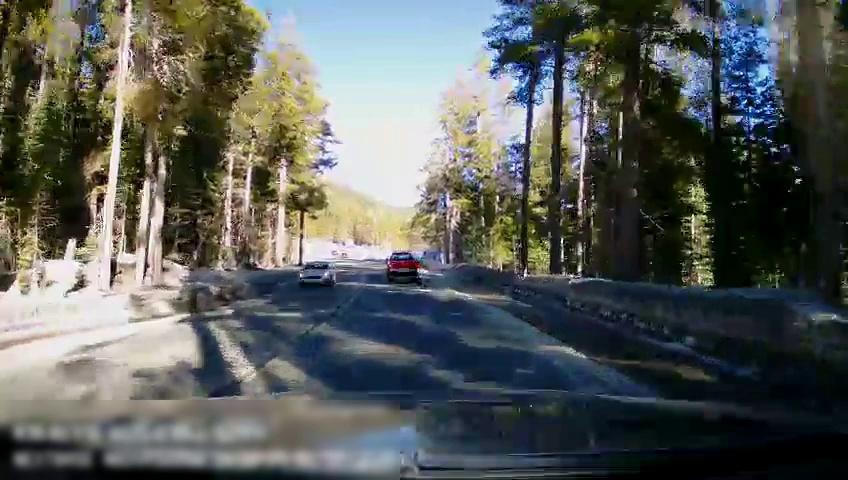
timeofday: Day
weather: Sunny
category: Drivable Space
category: Vehicles | Car
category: Vehicles | Truck